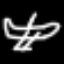
Label: airplane